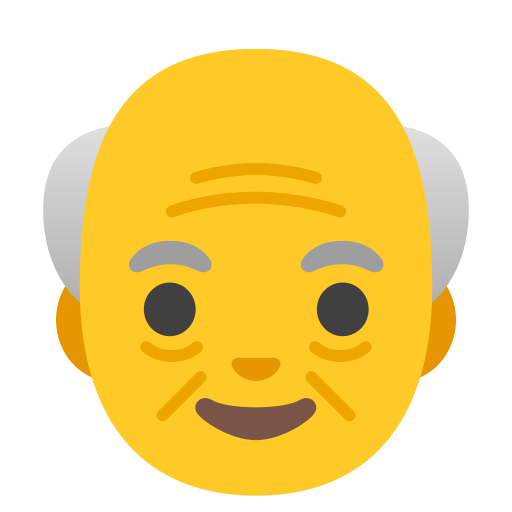
Emoji: 👴